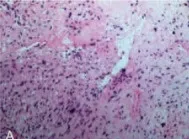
Histopathological and immunohistochemical examination images for the surgical specimen. A-K, Specimen after the first surgery. A, H & E, x10.
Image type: pathology (h&e)